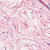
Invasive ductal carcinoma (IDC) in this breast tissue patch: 0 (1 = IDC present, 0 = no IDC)